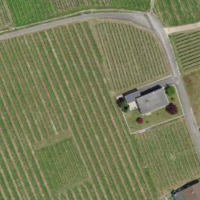
EUNIS habitat code: 40
Species observed at this site:
Lamium amplexicaule